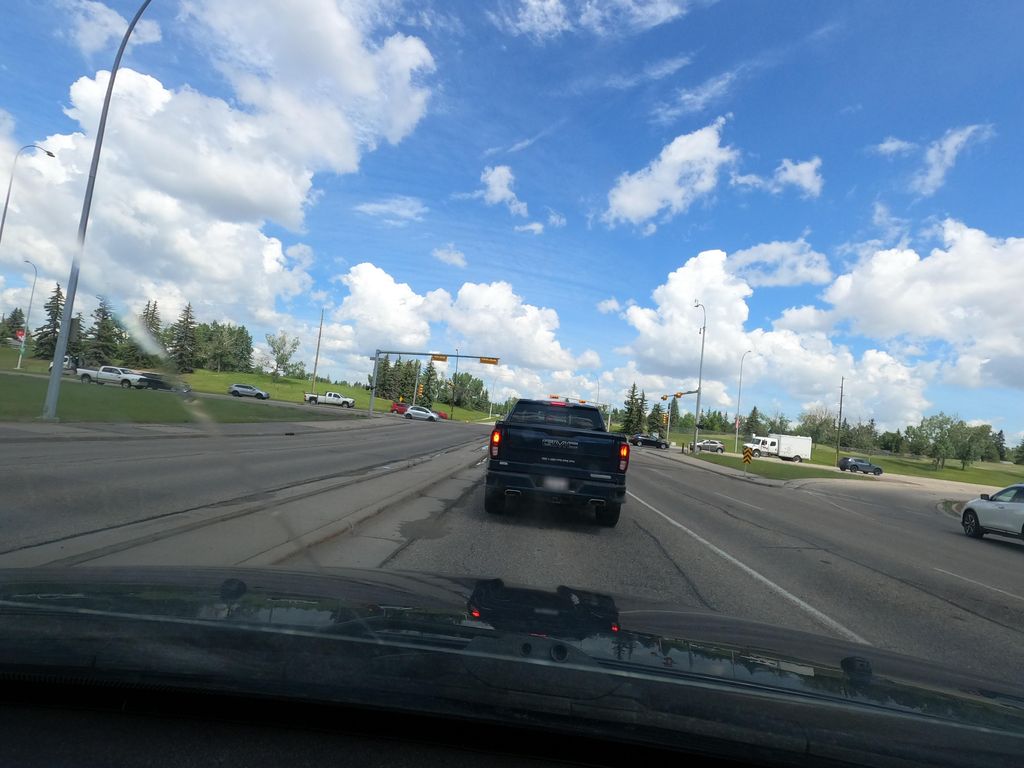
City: calgary